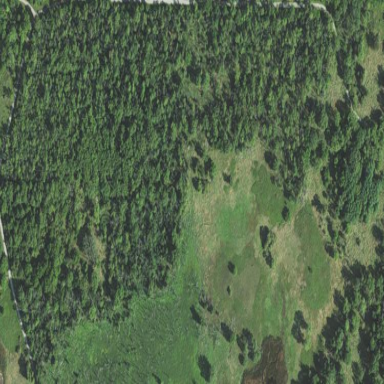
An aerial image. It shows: Deciduous broadleaved woodland.